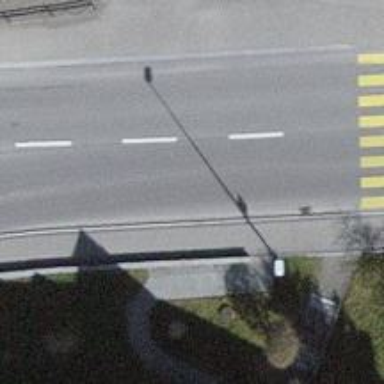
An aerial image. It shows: Secondary road with separate sidewalks on both sides.